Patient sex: M
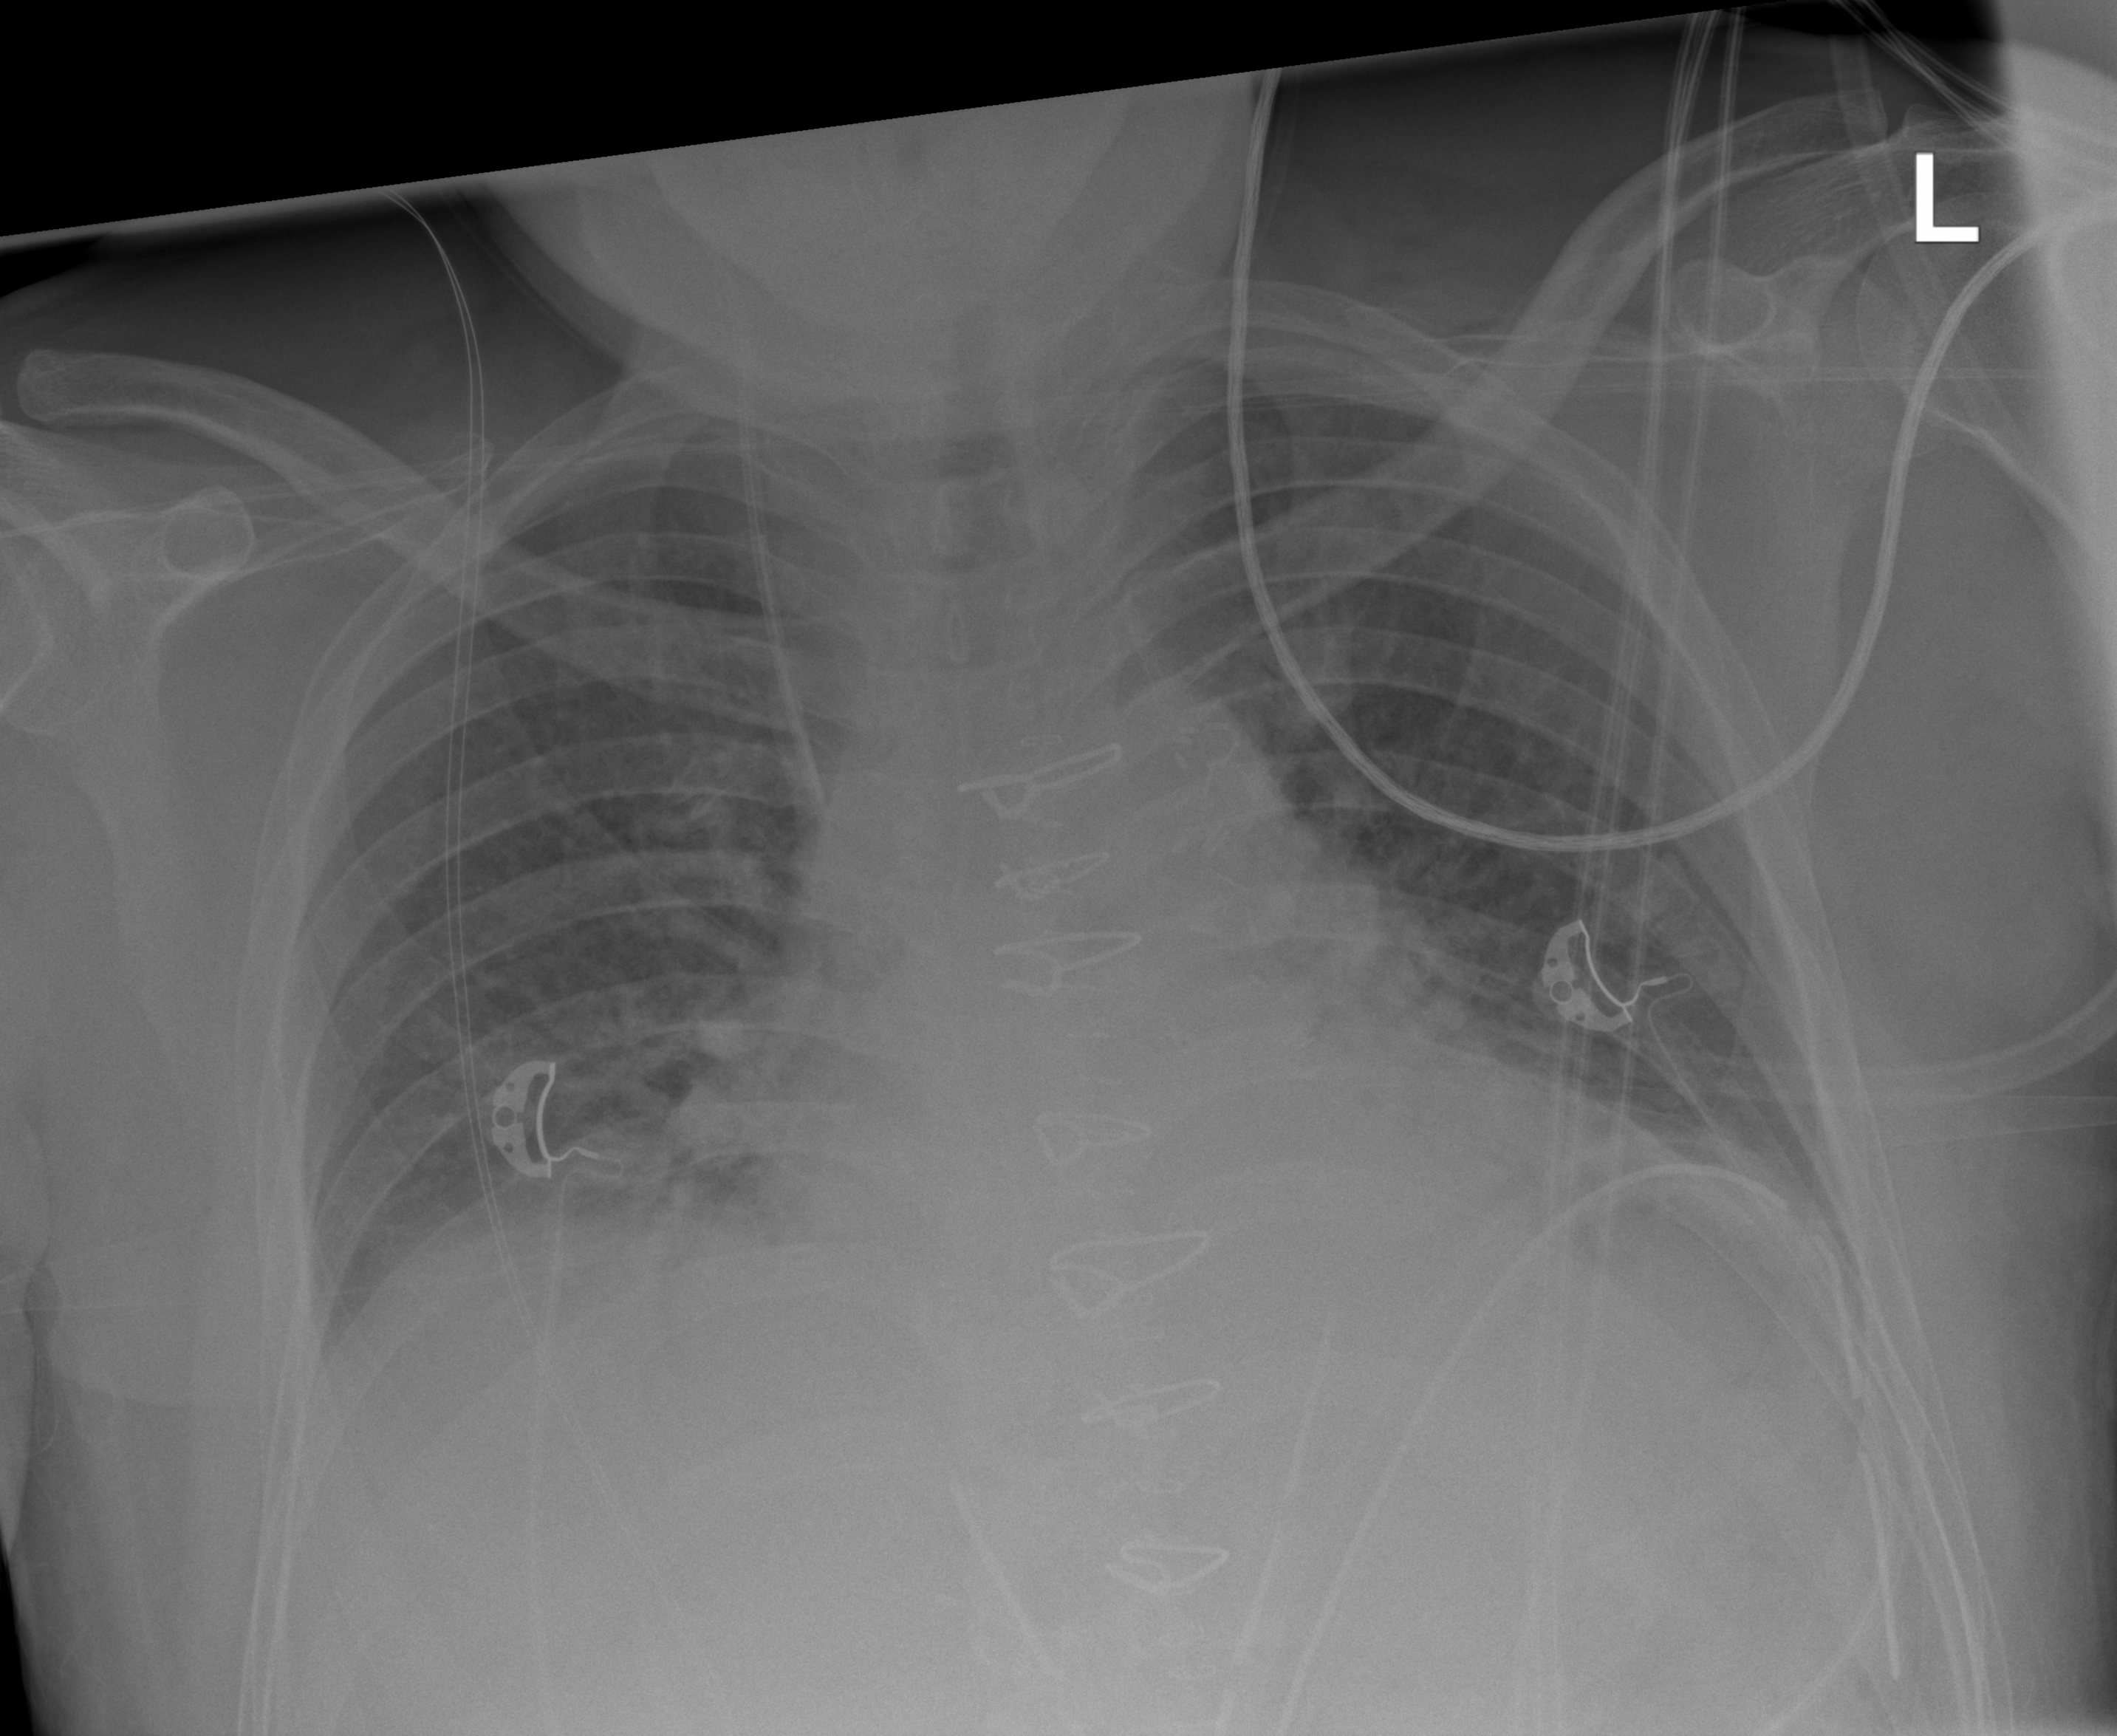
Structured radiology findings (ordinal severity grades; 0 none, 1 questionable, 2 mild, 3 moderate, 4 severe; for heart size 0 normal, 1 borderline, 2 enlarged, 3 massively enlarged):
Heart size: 0
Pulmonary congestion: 2
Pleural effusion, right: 1
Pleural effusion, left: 1
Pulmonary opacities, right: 0
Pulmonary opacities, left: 0
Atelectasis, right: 0
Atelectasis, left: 0